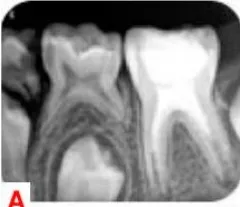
(A) Recall radiograph at three months.
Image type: radiology (x_ray)